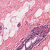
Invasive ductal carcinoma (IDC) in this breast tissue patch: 0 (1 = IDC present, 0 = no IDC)